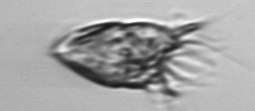
Label: Strombidium_morphotype1